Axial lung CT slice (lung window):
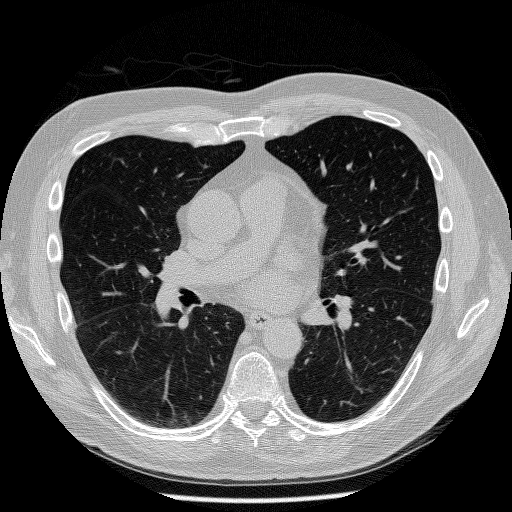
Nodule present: no